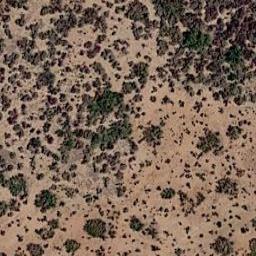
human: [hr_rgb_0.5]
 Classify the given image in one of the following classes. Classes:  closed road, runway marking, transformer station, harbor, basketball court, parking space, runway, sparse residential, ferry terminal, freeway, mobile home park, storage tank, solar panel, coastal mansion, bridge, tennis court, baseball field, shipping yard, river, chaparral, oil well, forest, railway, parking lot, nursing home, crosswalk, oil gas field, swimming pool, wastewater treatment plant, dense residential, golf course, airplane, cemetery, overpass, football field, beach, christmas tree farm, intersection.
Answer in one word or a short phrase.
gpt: chaparral